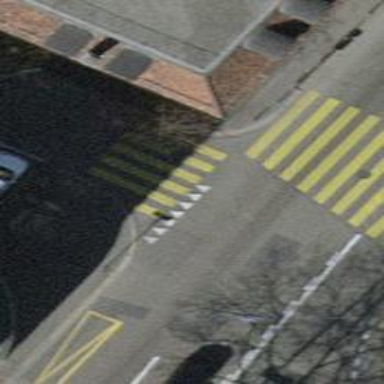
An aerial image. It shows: Kerb barrier.